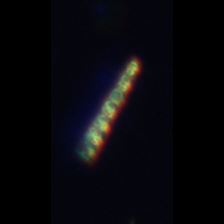
Taxon: Skeletonema
Group: Diatoms